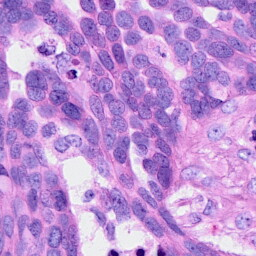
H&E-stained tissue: Ovarian